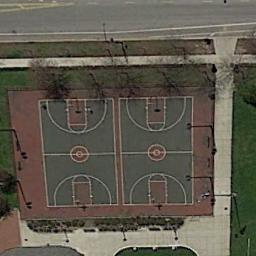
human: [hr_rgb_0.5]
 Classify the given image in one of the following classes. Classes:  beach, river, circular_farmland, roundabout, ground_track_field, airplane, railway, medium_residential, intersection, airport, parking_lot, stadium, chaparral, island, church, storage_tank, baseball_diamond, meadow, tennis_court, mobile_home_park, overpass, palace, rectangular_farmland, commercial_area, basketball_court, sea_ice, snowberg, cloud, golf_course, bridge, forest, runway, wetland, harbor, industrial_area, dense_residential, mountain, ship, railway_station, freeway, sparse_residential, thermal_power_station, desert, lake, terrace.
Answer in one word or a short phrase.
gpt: basketball_court